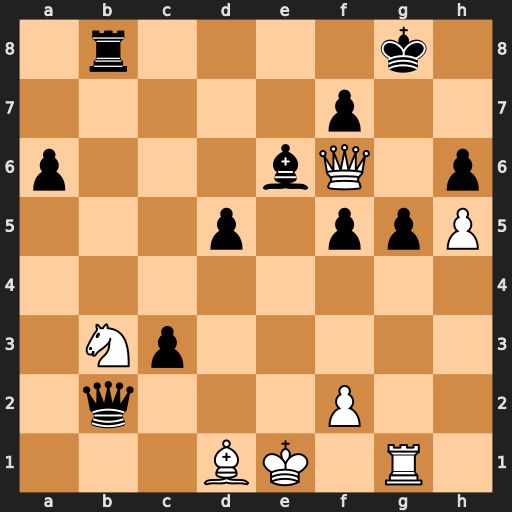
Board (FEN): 1r4k1/5p2/p3bQ1p/3p1ppP/8/1Np5/1q3P2/3BK1R1
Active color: w
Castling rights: -
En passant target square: -
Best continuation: Rxg5+ hxg5 h6 c2 Qxb2